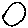
Label: circle